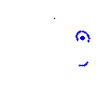
Particle: pion